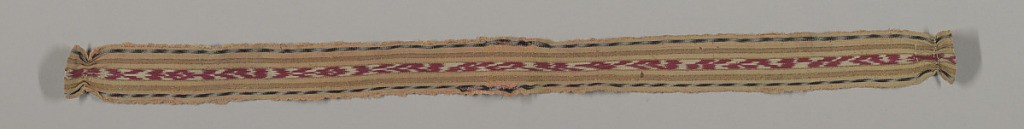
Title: Band
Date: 19th century
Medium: silk, metal Technique: warp-faced plain weave patterned by warp stripes, some stripes are warp-ikat (jaspe)
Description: Narrow woven band patterned by stripes: the center and widest stripe is patterned by ikat in red and white. The narrow stripes on each side are orange, red-orange with gold pinstripes on each side and an ikat patterned stripe in blue and white. Each end is turned under and sewn with a narrow salmon tape attached to one end and a strip of green silk to the other.